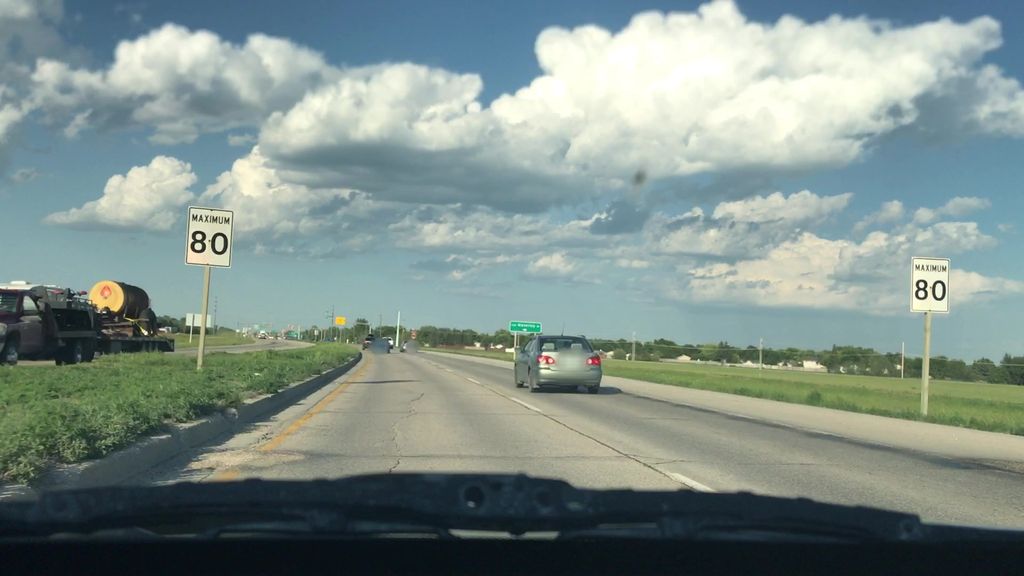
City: winnipeg